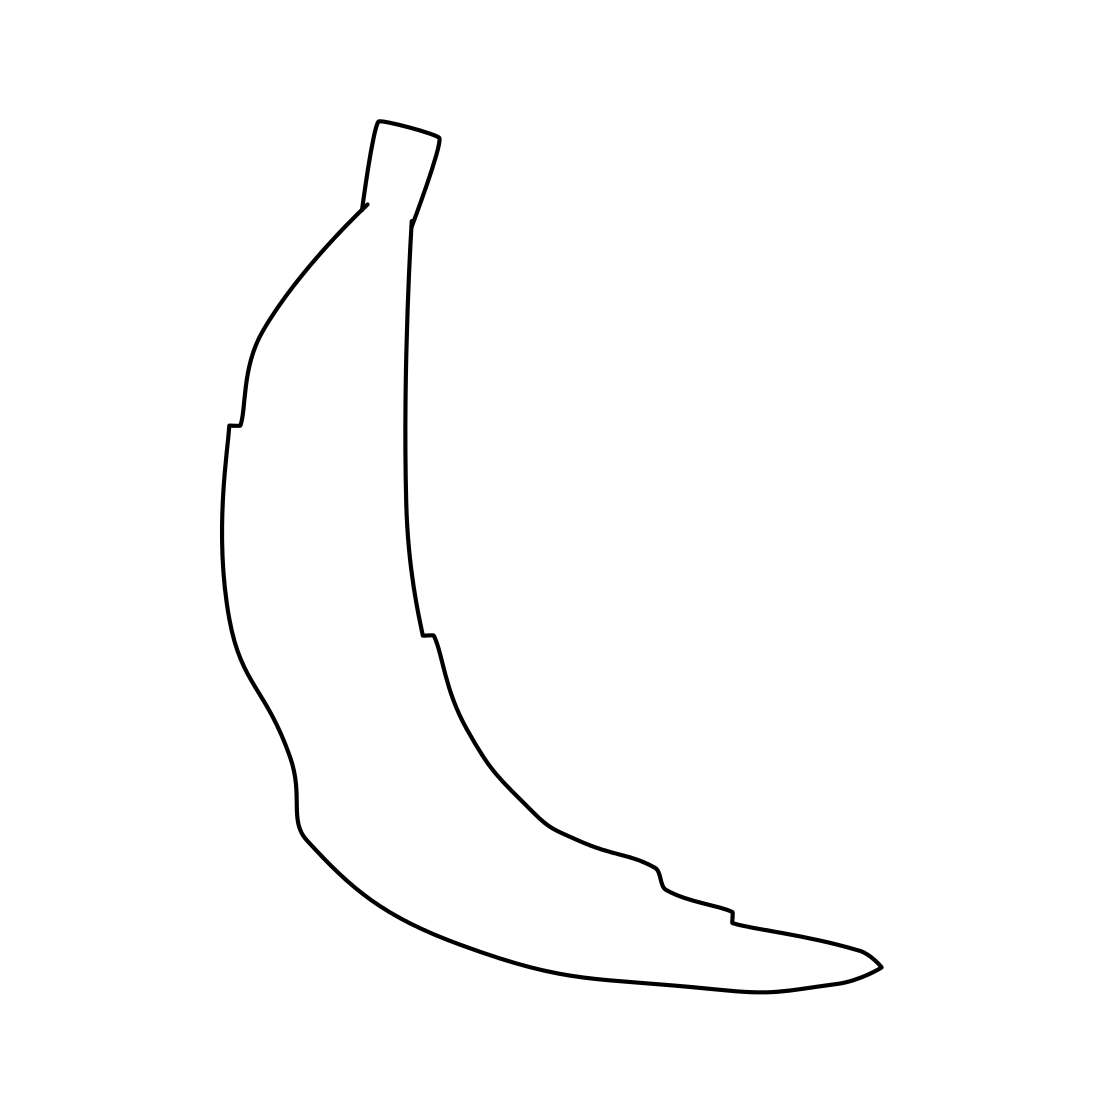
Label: banana